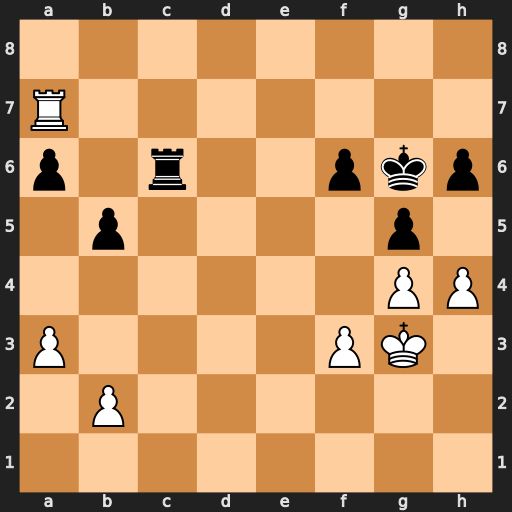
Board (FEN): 8/R7/p1r2pkp/1p4p1/6PP/P4PK1/1P6/8
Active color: w
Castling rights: -
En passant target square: -
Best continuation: h5#